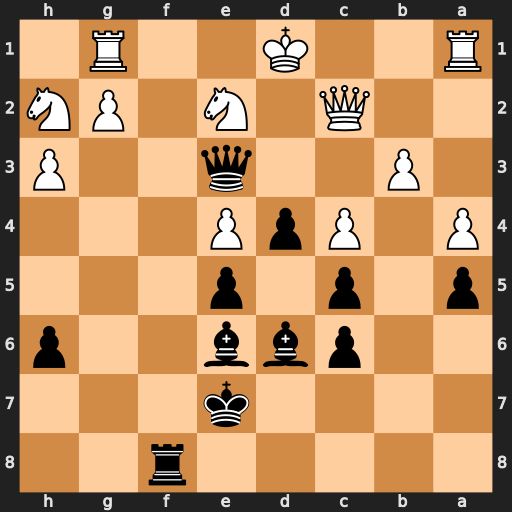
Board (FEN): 5r2/4k3/2pbb2p/p1p1p3/P1PpP3/1P2q2P/2Q1N1PN/R2K2R1
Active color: b
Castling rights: -
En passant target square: -
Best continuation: d3 Qd2 dxe2+ Kc2 Qxe4+